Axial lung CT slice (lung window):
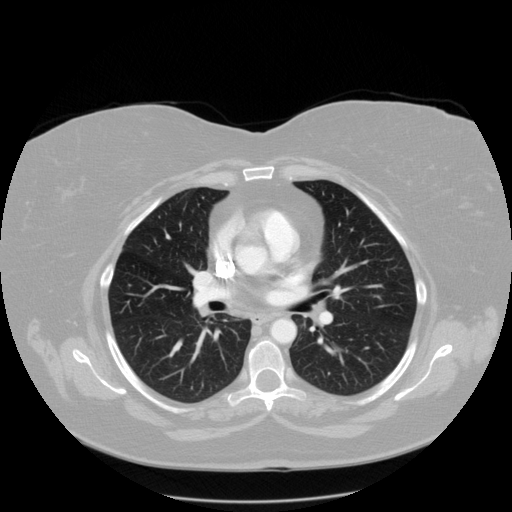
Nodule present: no